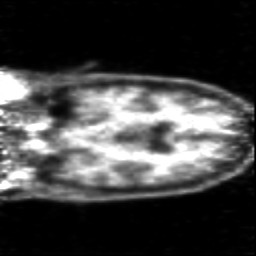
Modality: PET
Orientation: coronal
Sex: male
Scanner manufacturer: siemens